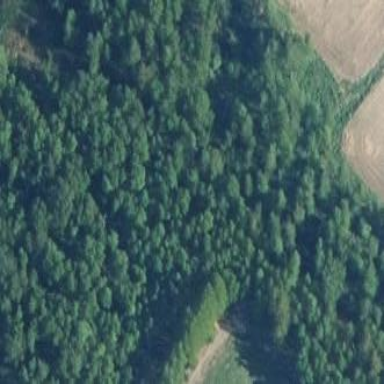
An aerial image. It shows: Forest area.